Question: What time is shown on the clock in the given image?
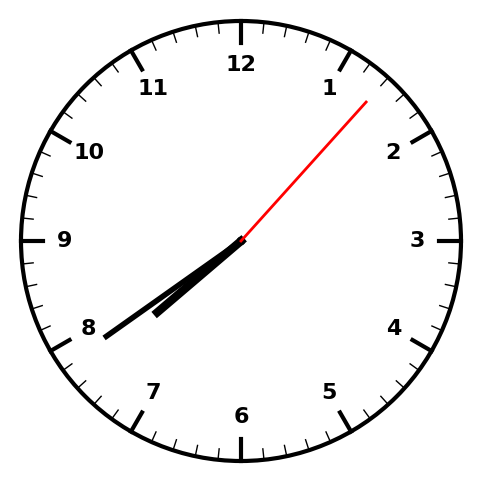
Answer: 07:39:07